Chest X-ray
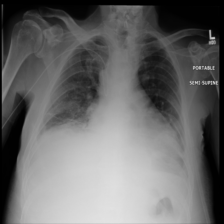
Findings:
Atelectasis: positive
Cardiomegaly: negative
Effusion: negative
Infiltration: positive
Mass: negative
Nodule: negative
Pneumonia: negative
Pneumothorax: negative
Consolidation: negative
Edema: negative
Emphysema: negative
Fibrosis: negative
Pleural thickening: negative
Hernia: negative